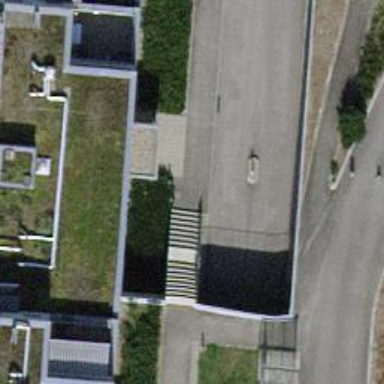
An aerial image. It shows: Set of concrete steps.